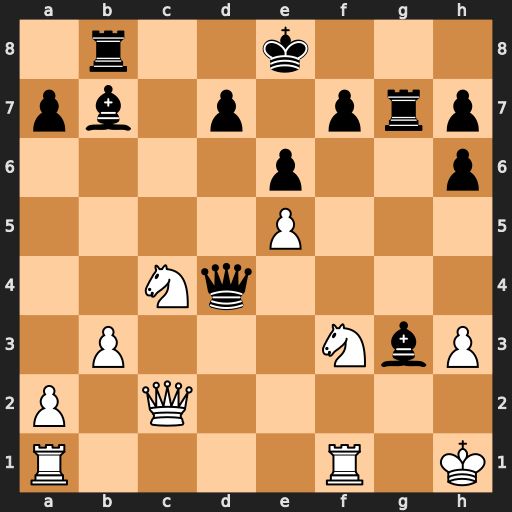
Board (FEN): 1r2k3/pb1p1prp/4p2p/4P3/2Nq4/1P3NbP/P1Q5/R4R1K
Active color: w
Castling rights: -
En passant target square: -
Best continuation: Nd6+ Ke7 Nxb7